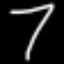
Label: diamond